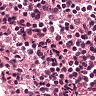
Metastatic tissue present: no